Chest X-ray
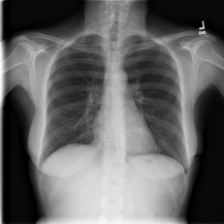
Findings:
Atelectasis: negative
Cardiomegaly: negative
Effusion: negative
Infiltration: negative
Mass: negative
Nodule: negative
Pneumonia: negative
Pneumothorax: negative
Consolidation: negative
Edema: negative
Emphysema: negative
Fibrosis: negative
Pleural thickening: negative
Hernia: negative